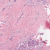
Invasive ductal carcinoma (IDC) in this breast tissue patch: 1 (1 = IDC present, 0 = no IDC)